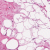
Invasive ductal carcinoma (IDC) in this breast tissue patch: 0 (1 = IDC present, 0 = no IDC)